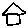
Label: house